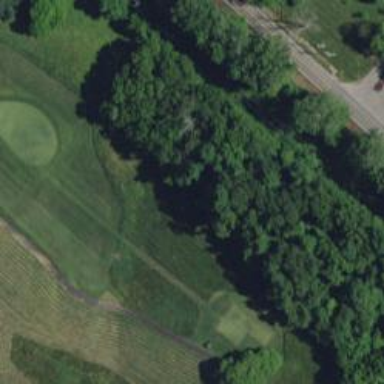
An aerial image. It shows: Path for both roads and golfers.